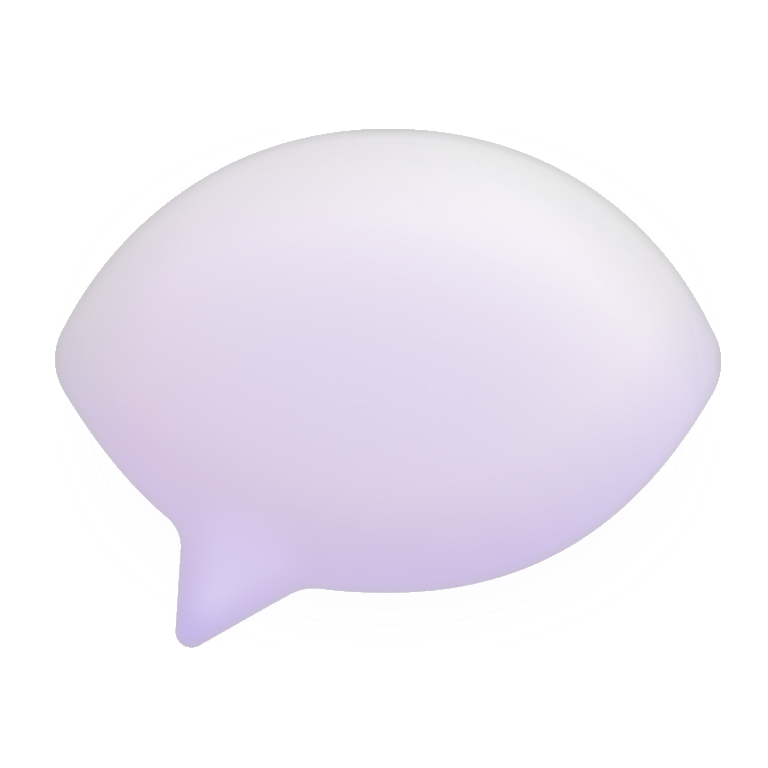
speech balloon color